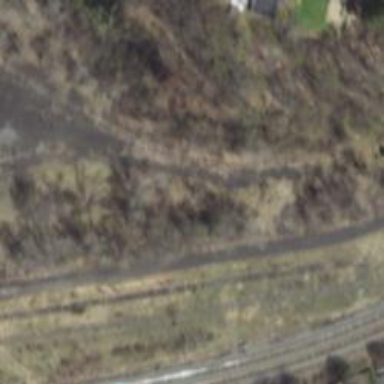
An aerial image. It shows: Rail spur service.